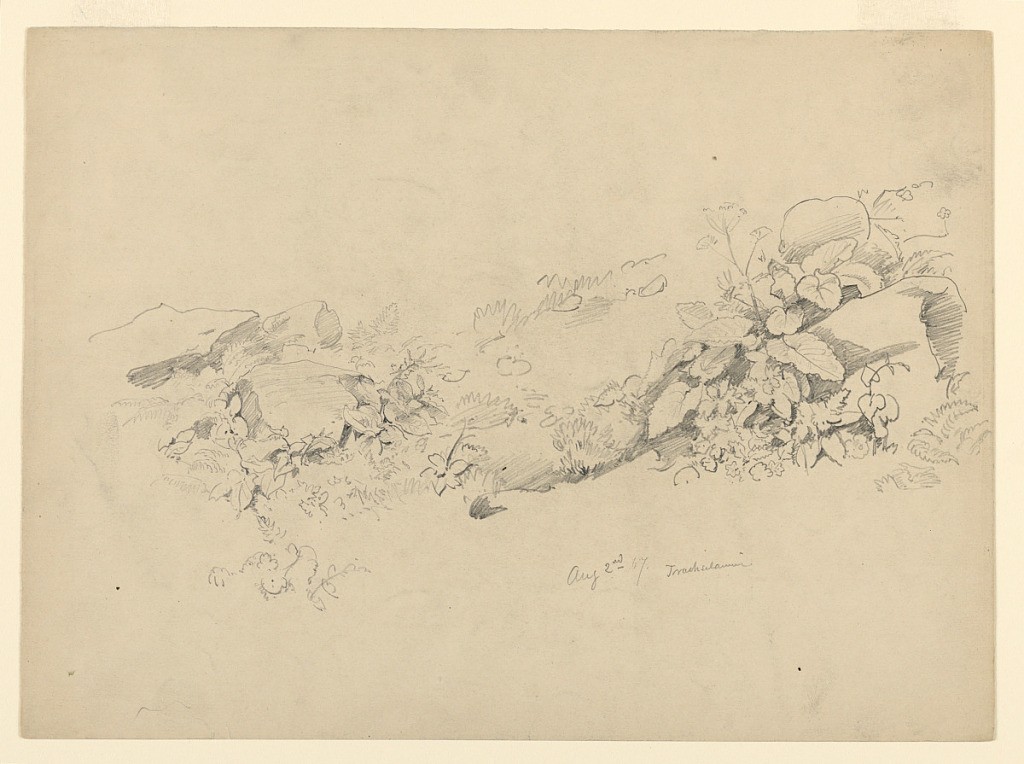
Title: Study of foliage, Trachselwald, Bern, Switzerland
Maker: William Trost Richards, American, 1833–1905
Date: August 2, 1867
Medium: Graphite on paper
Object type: Drawing
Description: Sketch of rocks and flowering plants.